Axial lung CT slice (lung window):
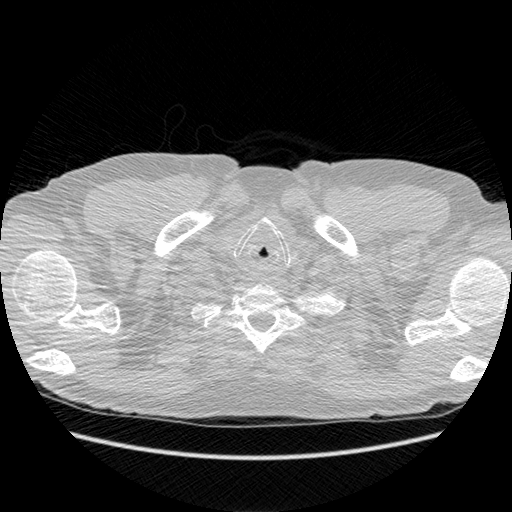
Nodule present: no